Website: bh-photo
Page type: customer-info-address
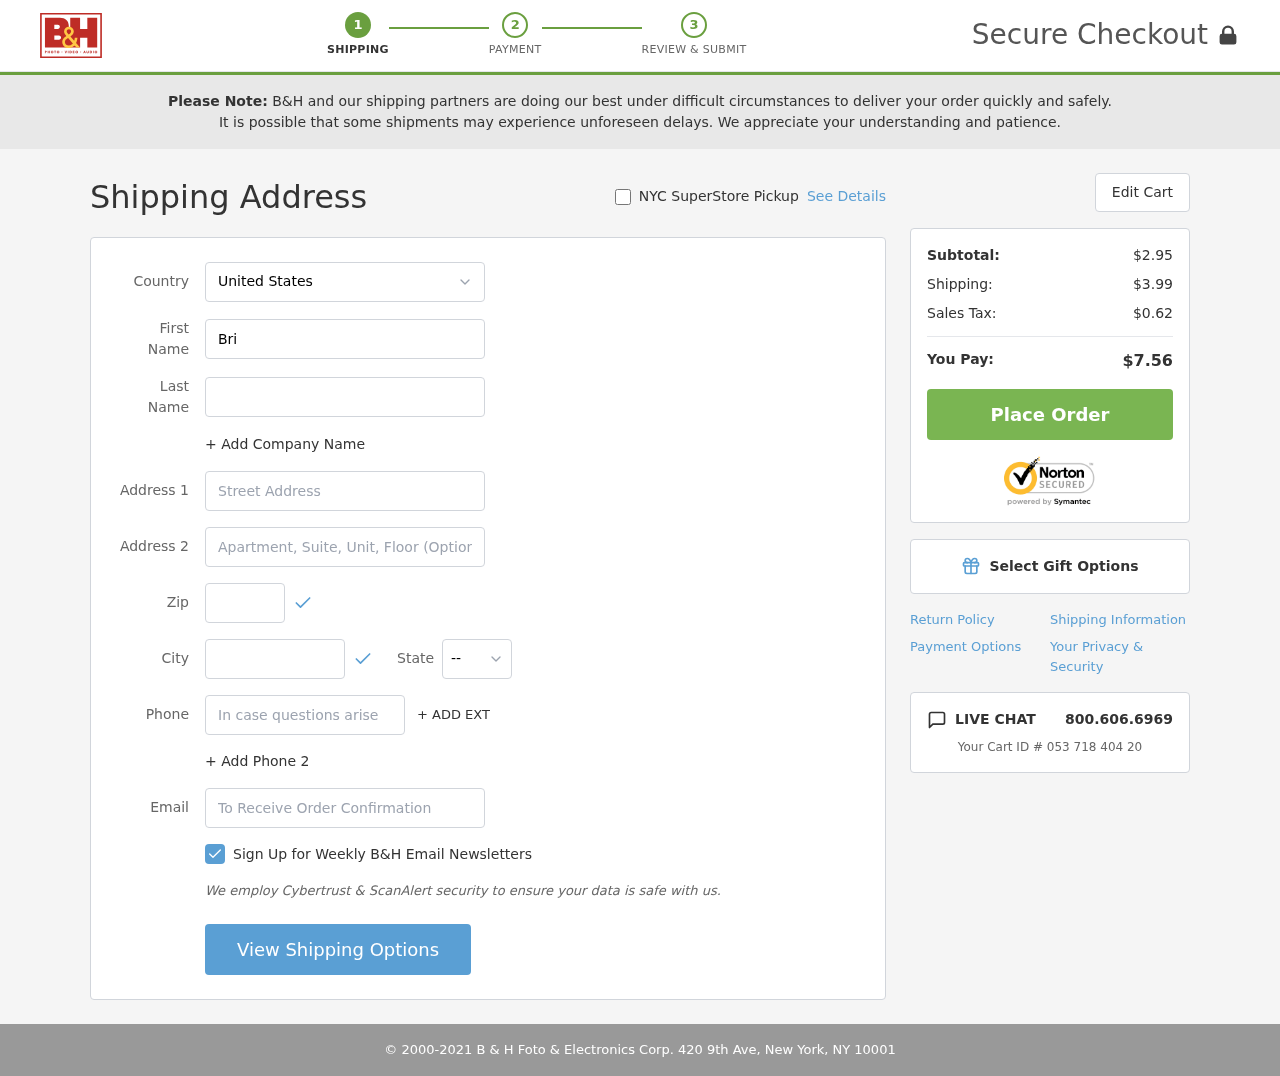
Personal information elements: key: PII_CITY
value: Jessicabury
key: PII_COUNTRY
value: United States
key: PII_EMAIL
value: blove@yahoo.com
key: PII_FIRSTNAME
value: Brittany
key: PII_LASTNAME
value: Love
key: PII_PHONE
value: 9042083625
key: PII_POSTCODE
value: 03853
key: PII_STATE_ABBR
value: AZ
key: PII_STREET
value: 82948 Marcia Summit
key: PII_STREET2
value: Apt. 418
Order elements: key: ORDER_SUBTOTAL
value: $2.95
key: ORDER_SHIPPING_COST
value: $3.99
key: ORDER_TAX
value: $0.62
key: ORDER_TOTAL
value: $7.56
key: ORDER_ID
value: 053 718 404 20